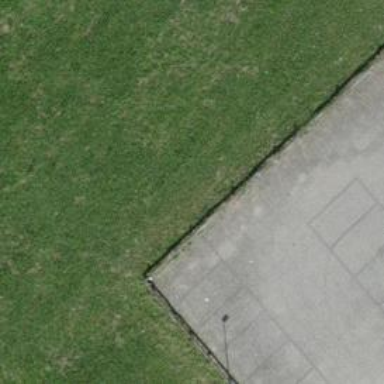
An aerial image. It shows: Parking aisle with grass paver surface.